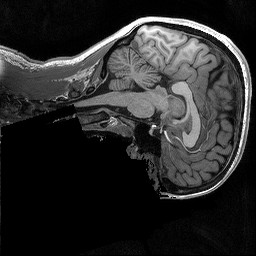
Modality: T1w
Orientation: sagittal
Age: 31
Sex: female
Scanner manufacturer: siemens
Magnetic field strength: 3 T
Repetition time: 2.3 s
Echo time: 0.00298 s